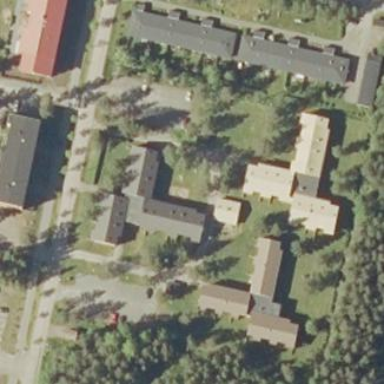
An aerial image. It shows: Residential building.